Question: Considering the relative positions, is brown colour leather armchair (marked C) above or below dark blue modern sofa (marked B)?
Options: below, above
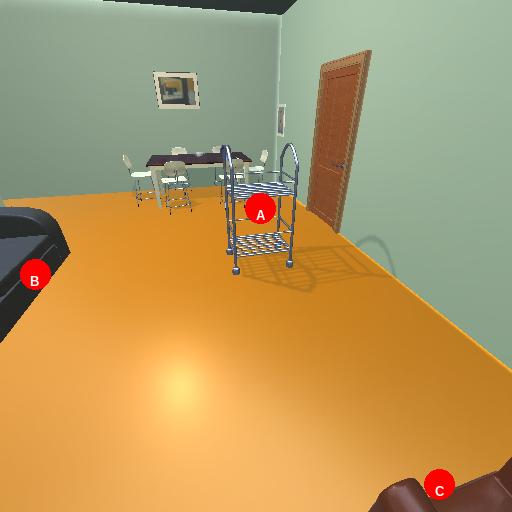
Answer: below